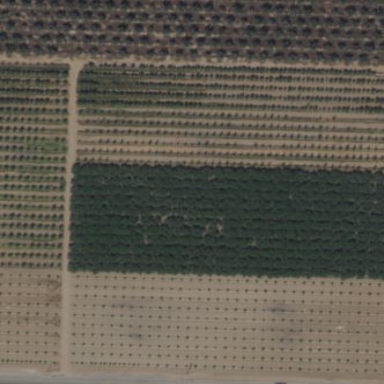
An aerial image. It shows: Orchard filled with plum trees.